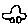
Label: car